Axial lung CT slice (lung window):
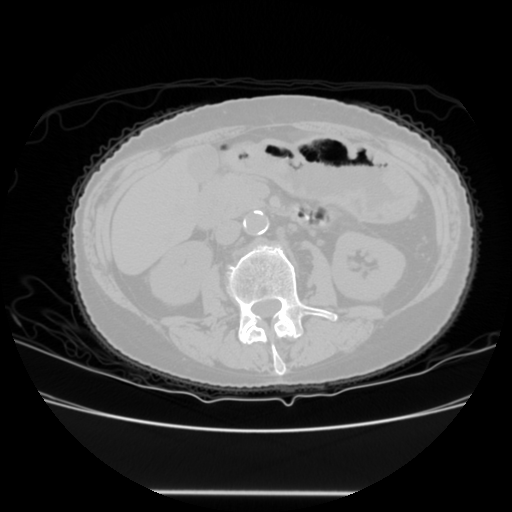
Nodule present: no